Согните полоску с нанесенной черной полосой (и нанесенной вами шкалой) так, чтобы изгиб находился вблизи черной полосы. Поместите полоску на край стакана с водой ($№1$) так, чтобы короткий конец полоски был погружен в воду на глубину примерно равную $0.5~ см$. Вода начнет медленно двигаться по полоске. Когда она достигнет окрашенной нанесенной полосы и продолжит свое движение на полоске начнет появляться и смещаться окрашенная размытая сверху и достаточно резкая снизу окрашенная область. Пронаблюдайте этот эффект! В дальнейшем вам предстоит количественно исследовать движение края этой области, т.е. зависимость $x(t)$. Рис. 1 Также как описано выше поместите полоску фильтровальной бумаги в стакан с раствором поваренной соли ($№2$). В этом случае нанесенная краска по прошествии некоторого времени разделяется на две окрашенных по разному широких цветных полосы (красную и синюю). Движение границ этих полос вам предстоит исследовать в части .
Часть A. Движение вниз Повторите описанный в «пробном задании» эксперимент (естественно используйте другую полоску бумаги) с проведением измерений.
Измерьте зависимость координаты резкого края окрашенной области от времени $x_1(t)$. Постройте график полученной зависимости.
Теоретически можно показать, что движение края окрашенной области в данном случае подчиняется закону «квадрат смещения пропорционален времени»: \begin{equation} \begin{equation} \begin{equation} x_1^2 = bt \begin{equation} x_1^2 = bt \begin{equation} x_1^2 = bt \tag{1}\end{equation} На основании полученных экспериментальных данных проверьте выполнимость данного закона. Рассчитайте коэффициент пропорциональности $b$ в формуле $(1)$.
Часть B. Движение вверх Исследуйте движение границы окрашенной области вверх, когда полоска расположена вертикально (закрепите ее в лапке штатива). В этом эксперименте также используйте полоску с черной полосой. Рис. 2
Рассчитайте среднюю скорость движения края на каждом отрезке (между нанесенными вами полу сантиметровыми делениями). Постройте график зависимости скорости движения этого края от его координаты $v(x)$. Предложите простую формулу для примерного описания полученной зависимости $v(x)$. На бланке, где построена экспериментальная зависимость $v(x)$, постройте график предложенной вами теоретической зависимости.
Измерьте зависимость координаты резкого края окрашенной области от времени $x_2(t)$. Постройте график полученной зависимости.
Часть C. Кто быстрее? В этой части используйте полоску фильтровальной бумаги с коричневой полосой. Полоску опускайте в стакан с раствором так, как описано в Пробном задании.
Рассчитайте среднюю скорость движения края на каждом отрезке (между нанесенными вами полу сантиметровыми делениями). Рассчитайте зависимость скорости движения этого края $v(x)$. Проверьте, выполняется ли найденная вами в п. формула для зависимости скорости от координаты в этом случае.
Измерьте зависимости координат краев этих полос от времени. Постройте графики полученных зависимостей.
Проверьте, можно ли считать скорости смещения краев окрашенных областей в любой момент времени пропорциональными друг другу.
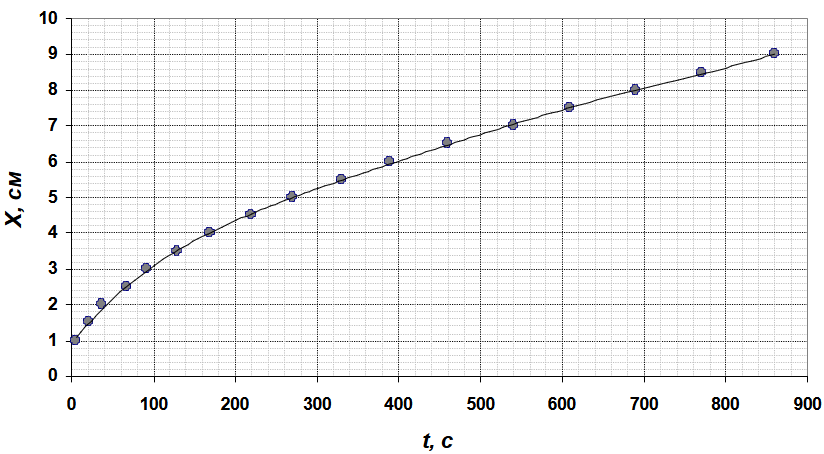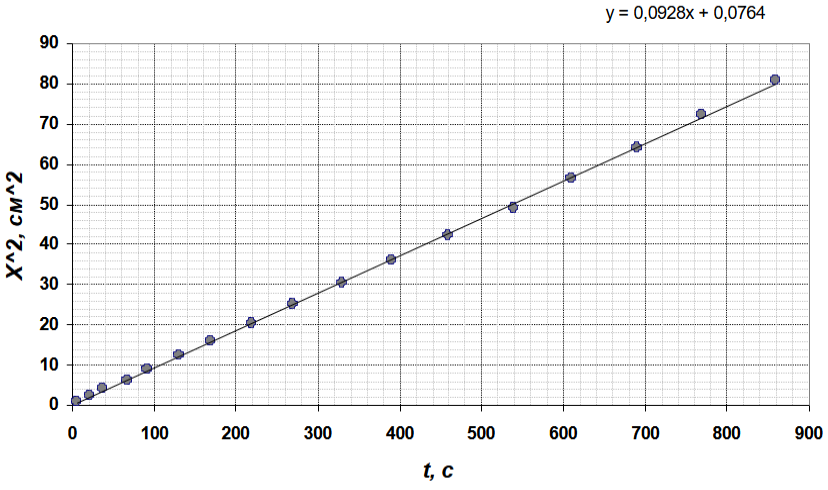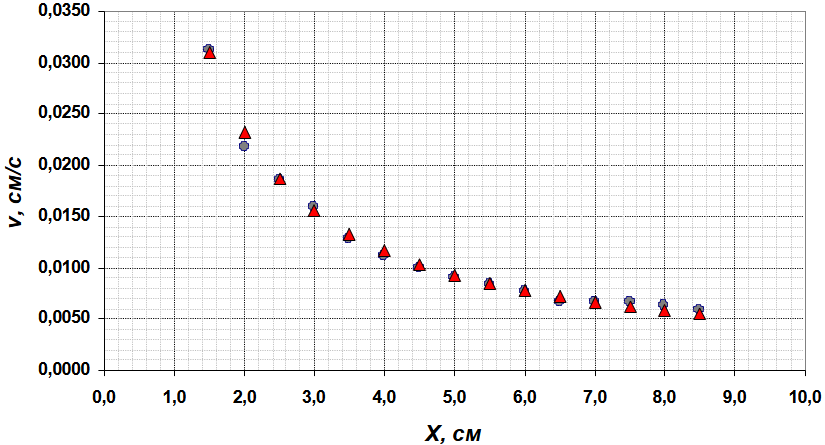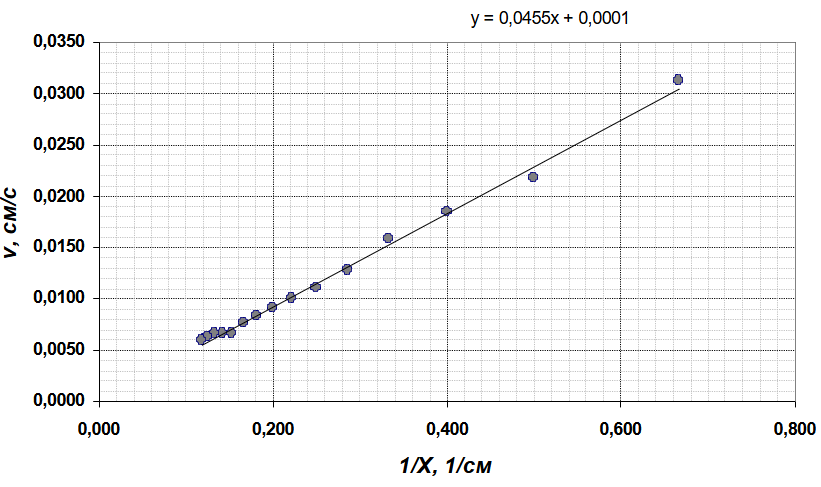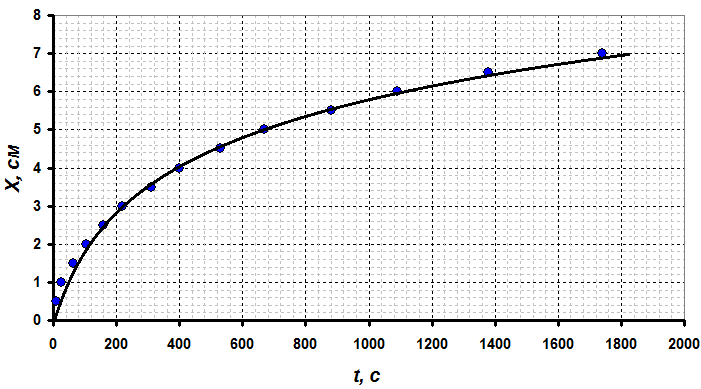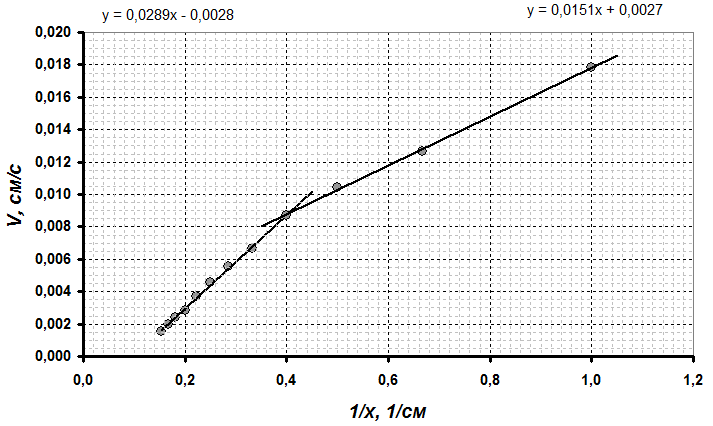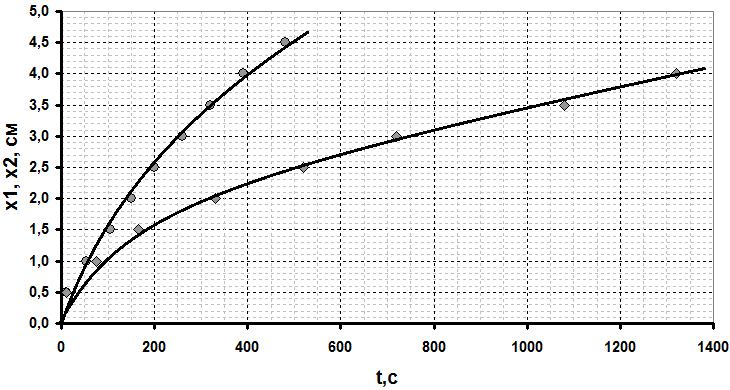
Измерьте зависимость координаты резкого края окрашенной области от времени $x_1(t)$. Постройте график полученной зависимости.
Решение: Результаты измерений данной зависимости приведены в таблице и на графике ниже. | $X_1,~ см$ | 1.0 | 1.5 | 2.0 | 2.5 | 3.0 | 3.5 | 4.0 | 4.5 | 5.0 | | --- | --- | --- | --- | --- | --- | --- | --- | --- | --- | | $t, ~с$ | 6 | 21 | 38 | 67 | 92 | 130 | 170 | 220 | 270 | | $X^2, ~см^2$ | 1.00 | 2.25 | 4.00 | 6.25 | 9.00 | 12.25 | 16.00 | 20.25 | 25.00 | | $V, ~{см}/{с}$ | $-$ | 0.0313 | 0.0217 | 0.0185 | 0.0159 | 0.0128 | 0.0111 | 0.0100 | 0.0091 | | ${X}^{-1},~см^{-1}$ | $-$ | 0.667 | 0.500 | 0.400 | 0.333 | 0.286 | 0.250 | 0.222 | 0.200 | | | | | | | | | | | | | $X_1,~ см$ | 5.5 | 6.0 | 6.5 | 7.0 | 7.5 | 8.0 | 8.5 | 9.0 | $-$ | | $t, ~с$ | 330 | 390 | 460 | 540 | 610 | 690 | 770 | 860 | $-$ | | $X^2, ~см^2$ | 30.25 | 36.00 | 42.25 | 49.00 | 56.25 | 64.00 | 72.25 | 81.00 | $-$ | | $V, ~{см}/{с}$ | 0.0083 | 0.0077 | 0.0067 | 0.0067 | 0.0067 | 0.0063 | 0.0059 | $-$ | $-$ | | ${X}^{-1},~см^{-1}$ | 0.182 | 0.167 | 0.154 | 0.143 | 0.133 | 0.125 | 0.118 | $-$ | $-$ |
Ответ: | $X_1,~ см$ | 1.0 | 1.5 | 2.0 | 2.5 | 3.0 | 3.5 | 4.0 | 4.5 | 5.0 | | --- | --- | --- | --- | --- | --- | --- | --- | --- | --- | | $t, ~с$ | 6 | 21 | 38 | 67 | 92 | 130 | 170 | 220 | 270 | | $X^2, ~см^2$ | 1.00 | 2.25 | 4.00 | 6.25 | 9.00 | 12.25 | 16.00 | 20.25 | 25.00 | | $V, ~{см}/{с}$ | $-$ | 0.0313 | 0.0217 | 0.0185 | 0.0159 | 0.0128 | 0.0111 | 0.0100 | 0.0091 | | ${X}^{-1},~см^{-1}$ | $-$ | 0.667 | 0.500 | 0.400 | 0.333 | 0.286 | 0.250 | 0.222 | 0.200 | | | | | | | | | | | | | $X_1,~ см$ | 5.5 | 6.0 | 6.5 | 7.0 | 7.5 | 8.0 | 8.5 | 9.0 | $-$ | | $t, ~с$ | 330 | 390 | 460 | 540 | 610 | 690 | 770 | 860 | $-$ | | $X^2, ~см^2$ | 30.25 | 36.00 | 42.25 | 49.00 | 56.25 | 64.00 | 72.25 | 81.00 | $-$ | | $V, ~{см}/{с}$ | 0.0083 | 0.0077 | 0.0067 | 0.0067 | 0.0067 | 0.0063 | 0.0059 | $-$ | $-$ | | ${X}^{-1},~см^{-1}$ | 0.182 | 0.167 | 0.154 | 0.143 | 0.133 | 0.125 | 0.118 | $-$ | $-$ | Ответ: $X_1,~ см$1.01.52.02.53.03.54.04.55.0$t, ~с$621386792130170220270$X^2, ~см^2$1.002.254.006.259.0012.2516.0020.2525.00$V, ~{см}/{с}$$-$0.03130.02170.01850.01590.01280.01110.01000.0091${X}^{-1},~см^{-1}$$-$0.6670.5000.4000.3330.2860.2500.2220.200$X_1,~ см$5.56.06.57.07.58.08.59.0$-$$t, ~с$330390460540610690770860$-$$X^2, ~см^2$30.2536.0042.2549.0056.2564.0072.2581.00$-$$V, ~{см}/{с}$0.00830.00770.00670.00670.00670.00630.0059$-$$-$${X}^{-1},~см^{-1}$0.1820.1670.1540.1430.1330.1250.118$-$$-$

Теоретически можно показать, что движение края окрашенной области в данном случае подчиняется закону «квадрат смещения пропорционален времени»: \begin{equation}	x_1^2 = bt\tag{1}\end{equation}	На основании полученных экспериментальных данных проверьте выполнимость данного закона. Рассчитайте коэффициент пропорциональности $b$ в формуле $(1)$.

 Для проверки предложенного закона движения следует построить график зависимости квадрата смещения от времени (рис. 2).

Рис. 2. Зависимость квадрата координаты от времени.

Ответ:

 Данный график является прямой линией, проходящей через начало координат, что подтверждает применимость предложенного закона. Коэффициент пропорциональности в формуле $(1)$ равен коэффициенту наклона построенного графика. Его численное значение\begin{equation}	b = 0.093 ~\frac{см^2}{с}\tag{1} \end{equation}
Решение: Для проверки предложенного закона движения следует построить график зависимости квадрата смещения от времени (рис. 2).
Ответ: Данный график является прямой линией, проходящей через начало координат, что подтверждает применимость предложенного закона. Коэффициент пропорциональности в формуле $(1)$ равен коэффициенту наклона построенного графика. Его численное значение\begin{equation} b = 0.093 ~\frac{см^2}{с}\tag{1} \end{equation}

Рассчитайте среднюю скорость движения края на каждом отрезке (между нанесенными вами полу сантиметровыми делениями). Постройте график зависимости скорости движения этого края от его координаты $v(x)$. Предложите простую формулу для примерного описания полученной зависимости $v(x)$. На бланке, где построена экспериментальная зависимость $v(x)$,  постройте график предложенной вами теоретической зависимости.
Решение: Для расчета зависимости скорости от координаты можно воспользоваться \begin{equation} \Delta (x^2) = b\Delta t\implies 2x\Delta x = b\Delta t \implies v = \frac{\Delta x}{\Delta t} = \frac{b}{2x},\tag{2} \end{equation}т.е. скорость движения границы обратно пропорциональна координате. На рис. 3 построен график зависимости скорости от координаты (расчеты проведены по симметричной схеме и приведены в таблице для пункта A1). Треугольниками отмечены теоретические значения, рассчитанные по формуле $(2)$ с численным значением коэффициента $(1)$ – видно хорошее согласие между теоретической и экспериментальной зависимостями. Эту же зависимость можно проверить и с помощью графика зависимости $v({1}/{x})$ — рис. 4, который является примерно линейным с коэффициентом наклона, равным ${b}/{2}$.
Ответ: Эту же зависимость можно проверить и с помощью графика зависимости $v({1}/{x})$ — рис. 4, который является примерно линейным с коэффициентом наклона, равным ${b}/{2}$.

Измерьте зависимость координаты резкого края окрашенной области от времени $x_2(t)$. Постройте график полученной зависимости.
Решение: Результаты измерений и необходимых расчетов приведены в таблице ниже. График зависимости координаты от времени качественно напоминает аналогичный график для движения «вниз» (рис. 5). | $X_1,~ см$ | 0.5 | 1.0 | 1.5 | 2.0 | 2.5 | 3.0 | 3.5 | | --- | --- | --- | --- | --- | --- | --- | --- | | $t,~ с$ | 8 | 26 | 64 | 105 | 160 | 220 | 310 | | ${1}/{X},~ см^{-1}$ | 2.000 | 1.000 | 0.667 | 0.500 | 0.400 | 0.333 | 0.286 | | $V,~ {см}/{с}$ | $-$ | 0.0179 | 0.0127 | 0.0104 | 0.0087 | 0.0067 | 0.0056 | | | | | | | | | | | $X_1,~ см$ | 4.0 | 4.5 | 5.0 | 5.5 | 6.0 | 6.5 | 7.0 | | $t,~ с$ | 400 | 530 | 670 | 880 | 1090 | 1380 | 1740 | | ${1}/{X},~ см^{-1}$ | 0.250 | 0.222 | 0.200 | 0.182 | 0.167 | 0.154 | 0.143 | | $V,~ {см}/{с}$ | 0.0045 | 0.0037 | 0.0029 | 0.0024 | 0.0020 | 0.0015 | $-$ |
Ответ: | $X_1,~ см$ | 0.5 | 1.0 | 1.5 | 2.0 | 2.5 | 3.0 | 3.5 | | --- | --- | --- | --- | --- | --- | --- | --- | | $t,~ с$ | 8 | 26 | 64 | 105 | 160 | 220 | 310 | | ${1}/{X},~ см^{-1}$ | 2.000 | 1.000 | 0.667 | 0.500 | 0.400 | 0.333 | 0.286 | | $V,~ {см}/{с}$ | $-$ | 0.0179 | 0.0127 | 0.0104 | 0.0087 | 0.0067 | 0.0056 | | | | | | | | | | | $X_1,~ см$ | 4.0 | 4.5 | 5.0 | 5.5 | 6.0 | 6.5 | 7.0 | | $t,~ с$ | 400 | 530 | 670 | 880 | 1090 | 1380 | 1740 | | ${1}/{X},~ см^{-1}$ | 0.250 | 0.222 | 0.200 | 0.182 | 0.167 | 0.154 | 0.143 | | $V,~ {см}/{с}$ | 0.0045 | 0.0037 | 0.0029 | 0.0024 | 0.0020 | 0.0015 | $-$ | Ответ: $X_1,~ см$0.51.01.52.02.53.03.5$t,~ с$82664105160220310${1}/{X},~ см^{-1}$2.0001.0000.6670.5000.4000.3330.286$V,~ {см}/{с}$$-$0.01790.01270.01040.00870.00670.0056$X_1,~ см$4.04.55.05.56.06.57.0$t,~ с$400530670880109013801740${1}/{X},~ см^{-1}$0.2500.2220.2000.1820.1670.1540.143$V,~ {см}/{с}$0.00450.00370.00290.00240.00200.0015$-$  График зависимости координаты от времени качественно напоминает аналогичный график для движения «вниз» (рис. 5).

Рассчитайте среднюю скорость движения края на каждом отрезке (между нанесенными вами полу сантиметровыми делениями). Рассчитайте зависимость скорости движения этого края $v(x)$. Проверьте, выполняется ли найденная вами в п. A3 формула для зависимости скорости от координаты в этом случае.
Решение: Однако, зависимость скорости от ${1}/{x}$ не является линейной, на графике наблюдается явный излом, говорящий о различных механизмах намокания (рис. 7), поэтому
Ответ: Однако, зависимость скорости от ${1}/{x}$ не является линейной, на графике наблюдается явный излом, говорящий о различных механизмах намокания (рис. 7), поэтому
Ответ: найденная зависимость $(2)$ в данном случае не выполняется.

Измерьте зависимости координат краев этих полос от времени. Постройте графики полученных зависимостей.
Решение: Результаты измерений зависимости координат цветных границ от времени приведены в таблице ниже. Графики этих зависимостей показаны на рис. 7. | $X,~ см$ | 0.5 | 1.0 | 1.5 | 2.0 | 2.5 | 3.0 | 3.5 | 4.0 | 4.5 | | --- | --- | --- | --- | --- | --- | --- | --- | --- | --- | | $T_1,~с$ | 11 | 54 | 105 | 150 | 200 | 260 | 320 | 390 | 480 | | $T_2,~с$ | 11 | 75 | 165 | 330 | 520 | 720 | 1080 | 1320 | $-$ |
Ответ: | $X,~ см$ | 0.5 | 1.0 | 1.5 | 2.0 | 2.5 | 3.0 | 3.5 | 4.0 | 4.5 | | --- | --- | --- | --- | --- | --- | --- | --- | --- | --- | | $T_1,~с$ | 11 | 54 | 105 | 150 | 200 | 260 | 320 | 390 | 480 | | $T_2,~с$ | 11 | 75 | 165 | 330 | 520 | 720 | 1080 | 1320 | $-$ | Ответ: $X,~ см$0.51.01.52.02.53.03.54.04.5$T_1,~с$1154105150200260320390480$T_2,~с$117516533052072010801320$-$

Проверьте, можно ли считать скорости смещения краев окрашенных областей в любой момент времени  пропорциональными друг другу.
Ответ: Если бы скорости движения границ были пропорциональны друг другу в любой момент времени, то и координаты границ также бы оказались пропорциональны. Однако такой зависимости не наблюдается, поэтому нельзя считать, что скорости границ пропорциональны.
Темы:
E, IEPhO, Диффузия